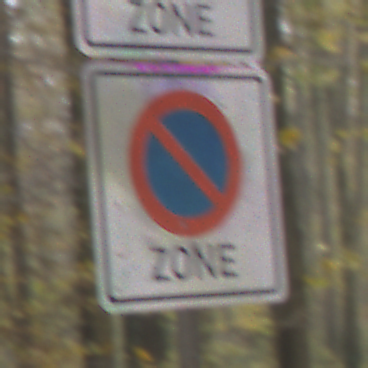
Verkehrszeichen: BeginnEingeschraenktesHalteverbotZone
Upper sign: BeginnZone20
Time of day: MorningAfternoon
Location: Outdoor (Nature)
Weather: Overcast
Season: Autumn
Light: Natural